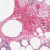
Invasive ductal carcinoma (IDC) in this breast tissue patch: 0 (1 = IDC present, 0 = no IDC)